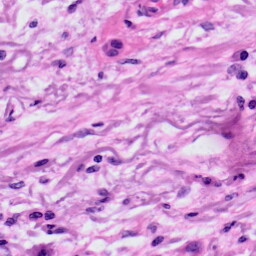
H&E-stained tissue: Skin